Question: I am drawing a chart with icons that can vary in size (see image).
The in my Backbone View "A" is calculated based on a number of attributes in my chart model: availableWidth, availableHeight, yGranularity, xMax etc.
When the icon scale has been calculated I'd like this value to be available to both View A and View B (where B serves as a chart Legend).
1) In Backbone, where would be I place the "iconSizeCalculation" so that the calculated value is available to both views.
2) What is a good way of handling different "actions" in Backbone? Let's say View B should only respond when the aforementioned (calculated attribute) iconSize changes, whereas A should respond to changes in size, time, granularity etc. What I mean specifically by "action" is how I can differentiate single-attribute changes from multi-attribute changes and respond accordingly? (Should I count the properties in model.changedAttributes?)
(Or maybe this problem stems from not separating View/Controller-concerns in a proper manner?)
Thanks :)

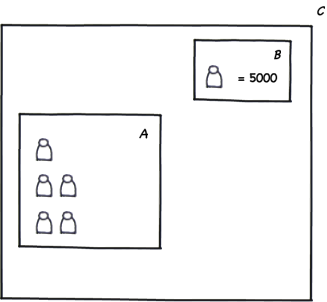
Answer: '1) In Backbone, where would be I place the "iconSizeCalculation" so that the calculated value is available to both views.'
Backbone has a built in event system that will make this very easy. I'm going to assume you will have more than one item in your display, and that the legend will show the size of all of the items being displayed. Is that a fair assumption?
To set this up, I would have three separate view classes, all connected with events:
- - -
The ChartView should receive a collection of Icon models. Once it receives this, it should loop through the list of Icons and instantiate / render / display an IconView for each Icon in the collection. It should also pass the entire collection along to the LegendView.
The LegendView should loop through the list of icons and render some text for each one, using a LegendIconView for each. The LegendIconView should listen to 'change:size' events from the Icon models, so that it can know when the "size" of a model changes. The change event will tell you which Icon has been updated, so you can update the display of the legend accordingly.
'2) What is a good way of handling different "actions" in Backbone?'
When you bind to a 'change' event in Backbone models and collections you can either bind to the generic 'change' or to a specific attribute change. For example, if you have a 'size' attribute, you can listen to the changes in size with: 'change:size'. This works for both models and collections. When you listen to 'change:size' in a model, it tells you that this attribute has changed for that model. When you listen to 'change:size' in a collection, it tells you that the size for a model has changed. The event args also tell you which model has changed, in the collection handler.
---
Here's a rough idea of what your code may look like to handle your needs
'''
Icon = Backbone.Model.extend({});
Icons = Backbone.Collection.extend({
model: Icon
});
ChartView = Backbone.View.extend({
initialize: function(){
_.bindAll(this, "renderIcon");
},
render: function(){
var legendView = new LegendView({collection: this.collection});
legendView.render();
$(this.el).append(legendView.el);
this.collection.each(this.renderIcon);
},
renderIcon: function(icon){
var iconView = new IconView({model: icon});
iconView.render();
$(this.el).append(iconView.el);
}
});
IconView = Backbone.View.extend({
events: {
// set up your events, to handle clicking, dragging, resizing, etc
},
render: function(){
var html = // render some html here. jquery templates, mustache, or whatever
$(this.el).html(html);
}
});
LegendView = Backbone.View.extend({
initialize: function(){
_.bindAll(this, "renderIconLegend");
},
renderIconLegend: function(icon){
var legendIconView = new LegendIconView({model: icon});
legendIconView.render();
$(this.el).append(legendIconView.el);
},
render: function(){
this.collection.each(this.renderIconLegend);
}
});
IconLegendView = Backbone.View.extend({
initialize: function(){
this.model.bind("change:size", this.updateSize, this);
},
updateSize: function(model, newSize){
var sizeEl = this.$(".sizeElement");
sizeEl.text(newSize);
},
render: function(){
var html = // render some html here
$(this.el).html(html);
}
});
var data = [{ /*some icon data*/ }, {/*more icon data*/}];
var icons = new Icons(data);
var chart = new ChartView({collection: icons});
chart.render();
$("#myChartElement").html(chart.el);
'''
This should give you an idea of how all of this will work.
When an individual model has it's 'size' attribute updated, the IconLegendView instance for that model will receive the change event, allowing you to update the display of the legend for that icon.